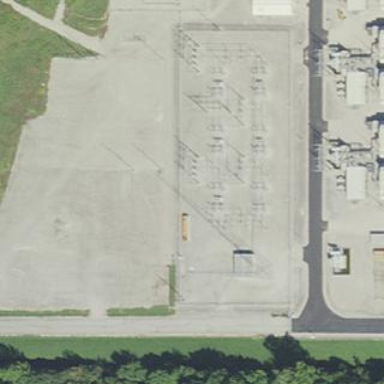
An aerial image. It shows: Power substation.